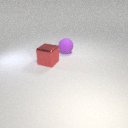
large red metal cube in front of large purple rubber sphere